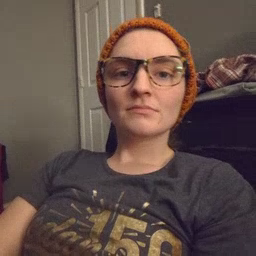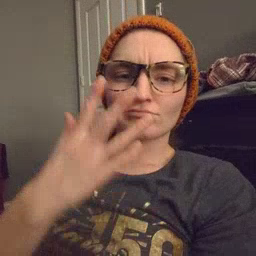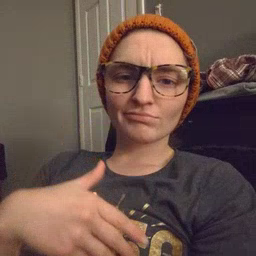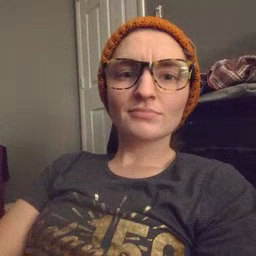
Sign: sad